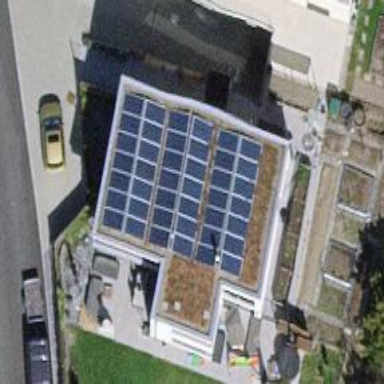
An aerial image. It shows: Solar power generator using photovoltaic panels.